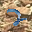
Label: 2